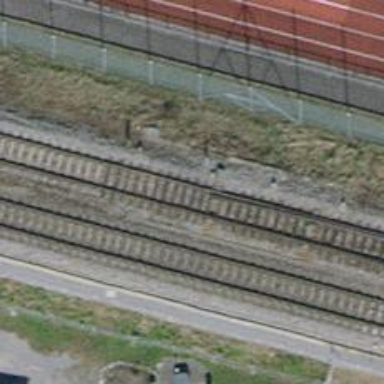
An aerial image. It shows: Railway switch.